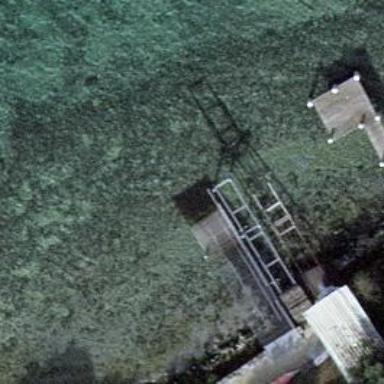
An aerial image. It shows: Man-made pier.